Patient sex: F
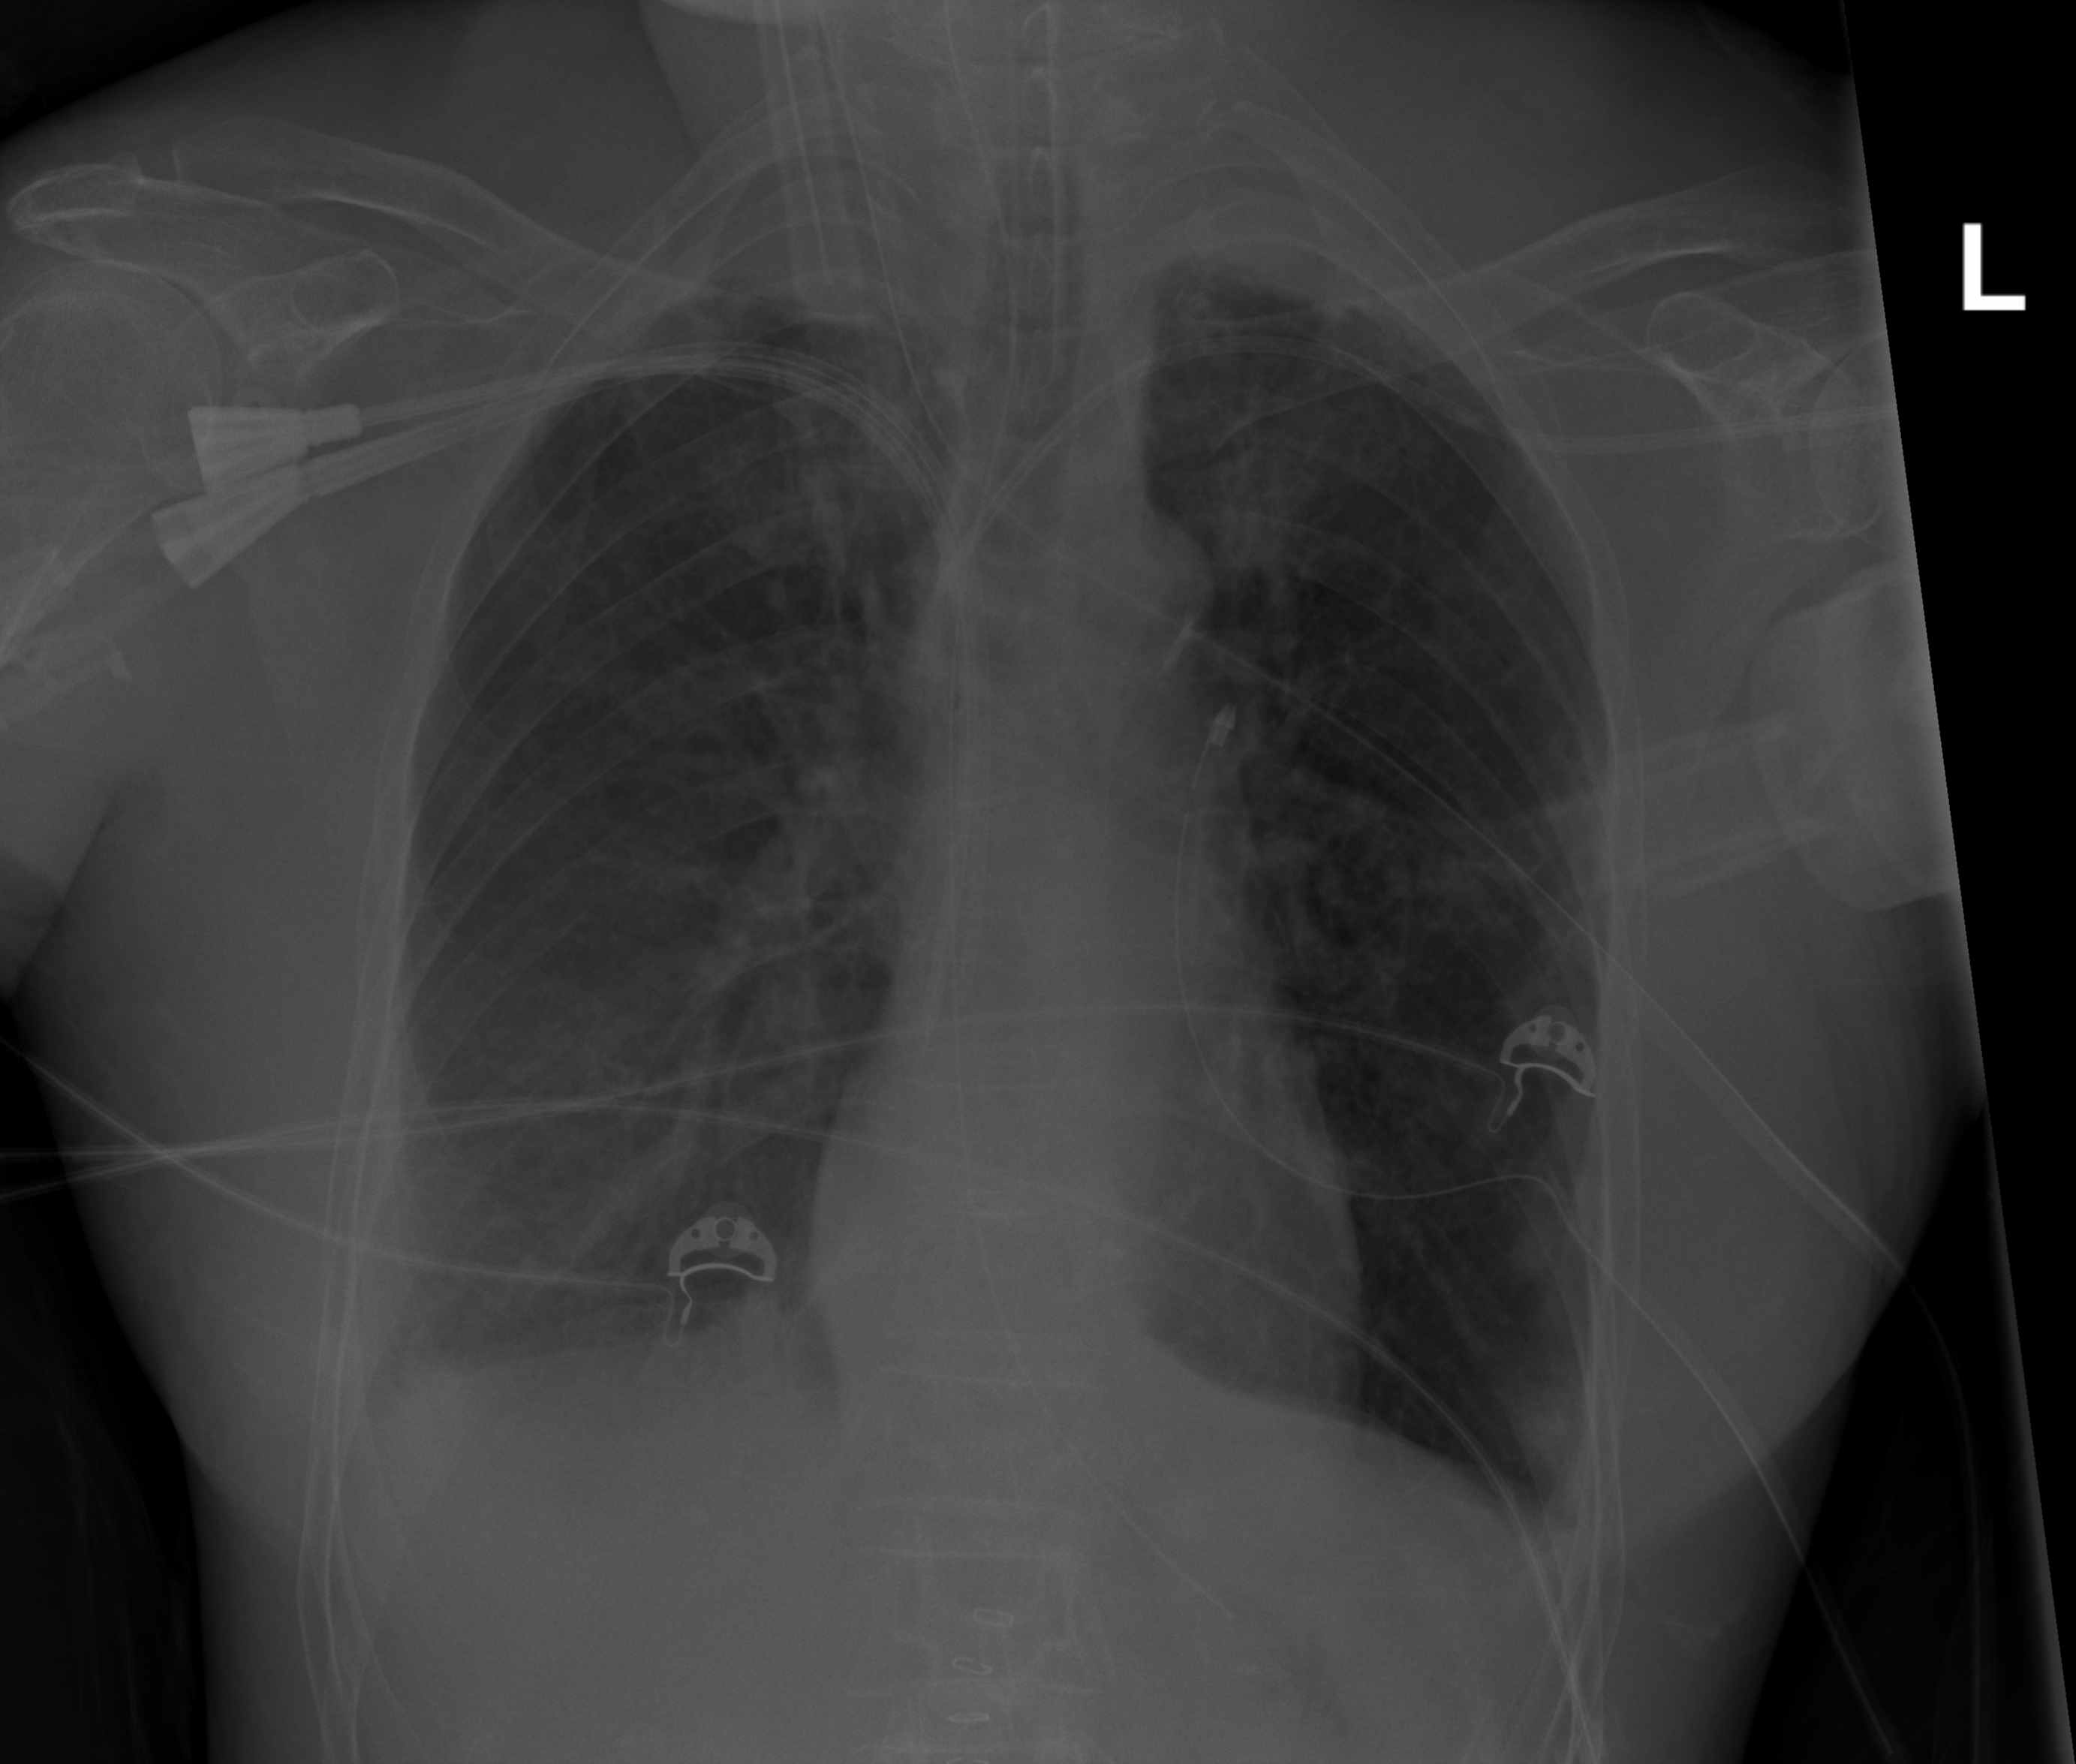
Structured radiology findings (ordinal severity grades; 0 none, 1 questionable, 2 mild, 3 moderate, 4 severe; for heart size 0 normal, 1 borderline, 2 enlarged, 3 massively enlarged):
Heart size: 0
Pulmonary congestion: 0
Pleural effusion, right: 2
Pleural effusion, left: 2
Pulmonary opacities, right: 0
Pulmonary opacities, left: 1
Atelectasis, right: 2
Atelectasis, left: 2